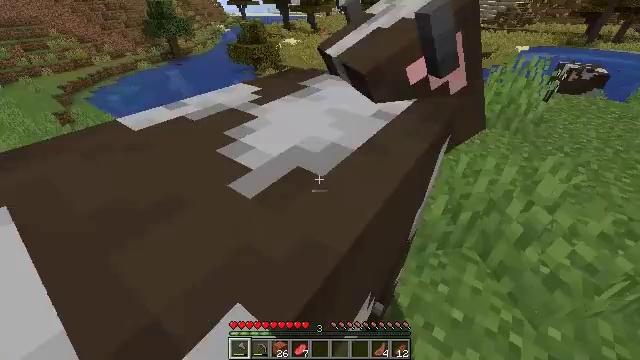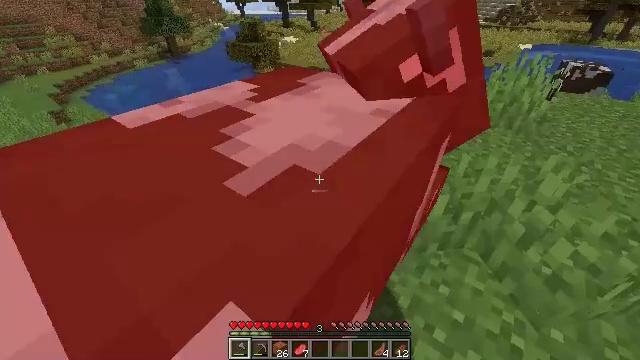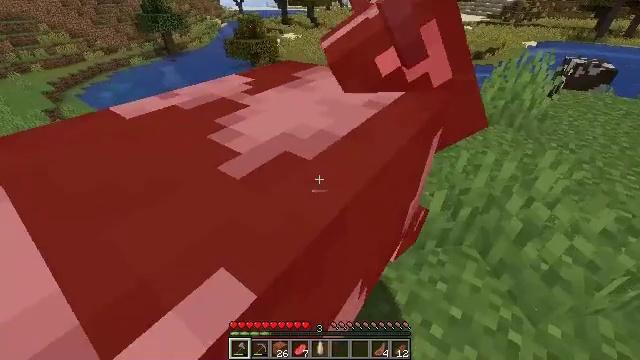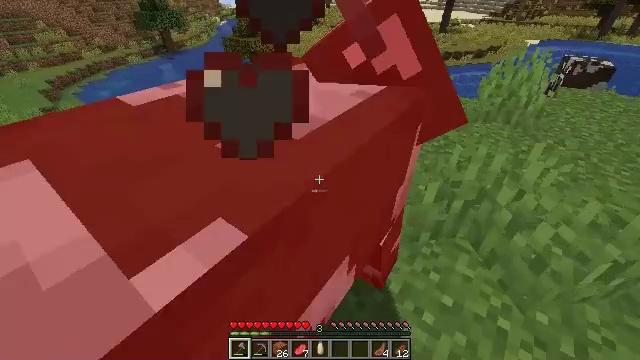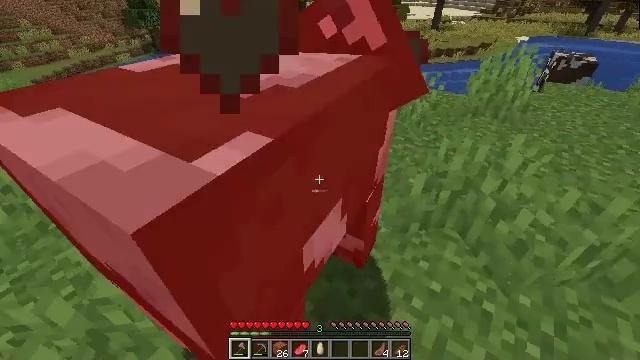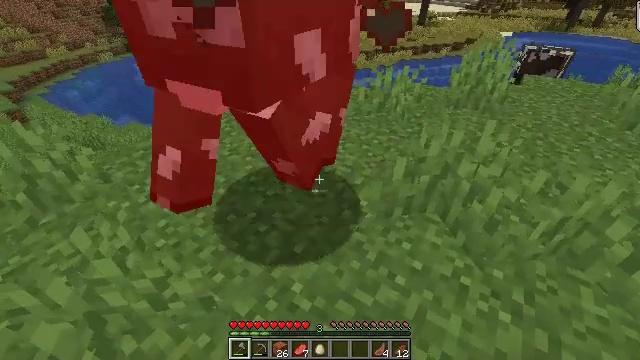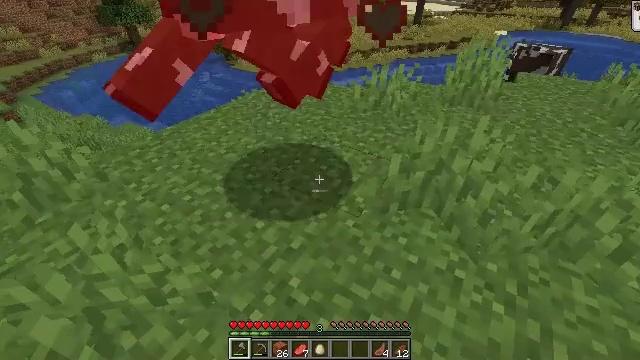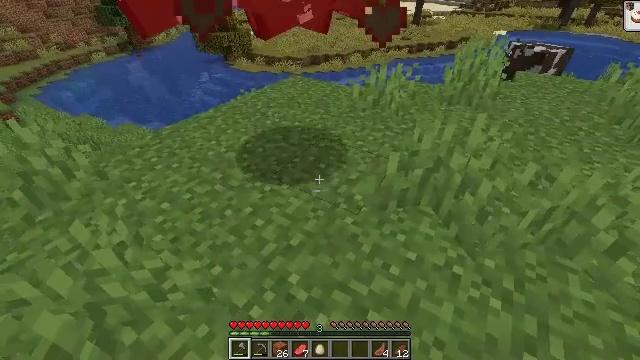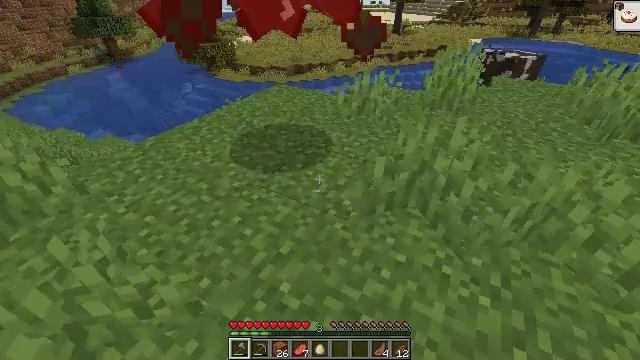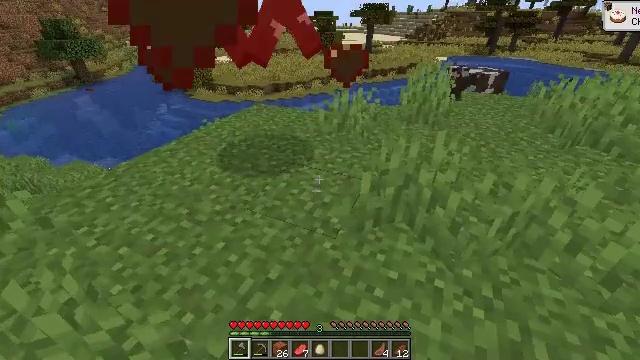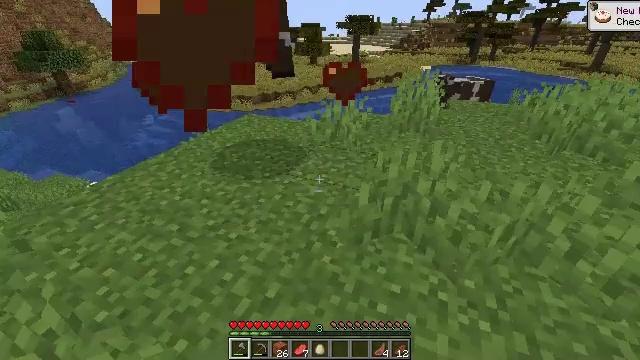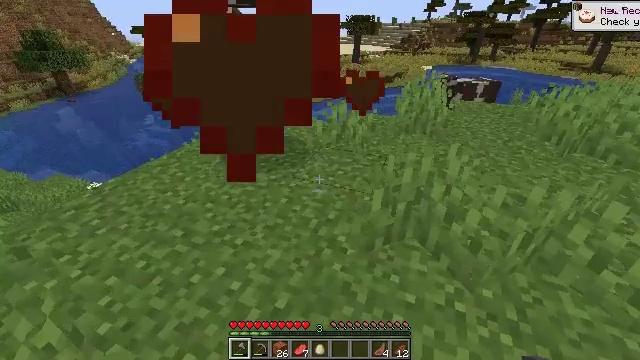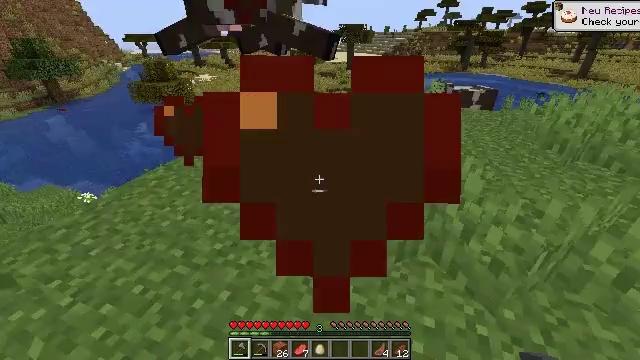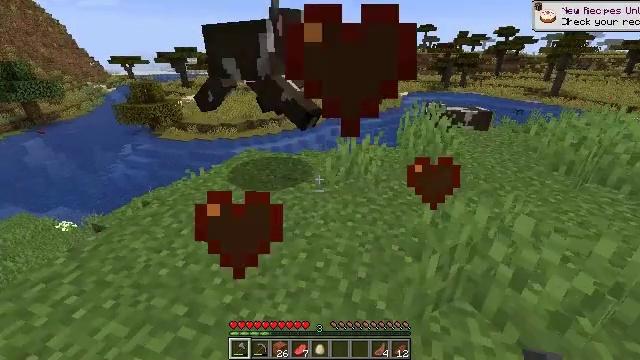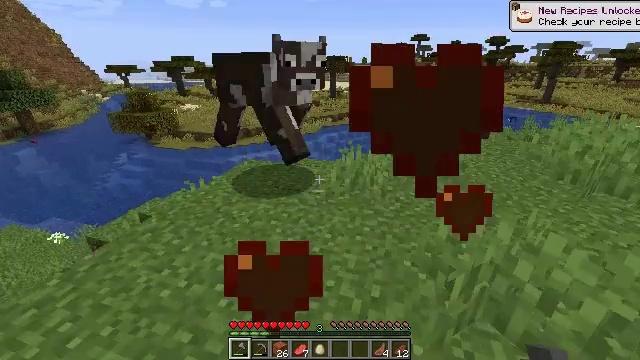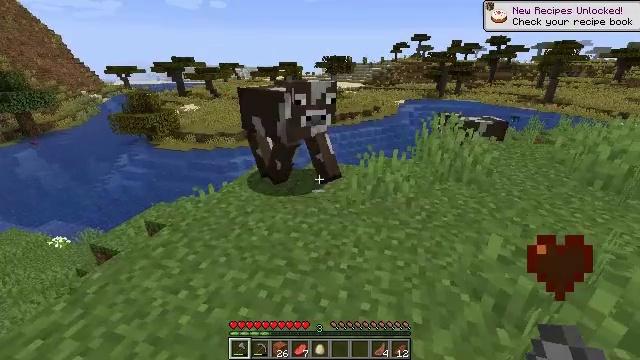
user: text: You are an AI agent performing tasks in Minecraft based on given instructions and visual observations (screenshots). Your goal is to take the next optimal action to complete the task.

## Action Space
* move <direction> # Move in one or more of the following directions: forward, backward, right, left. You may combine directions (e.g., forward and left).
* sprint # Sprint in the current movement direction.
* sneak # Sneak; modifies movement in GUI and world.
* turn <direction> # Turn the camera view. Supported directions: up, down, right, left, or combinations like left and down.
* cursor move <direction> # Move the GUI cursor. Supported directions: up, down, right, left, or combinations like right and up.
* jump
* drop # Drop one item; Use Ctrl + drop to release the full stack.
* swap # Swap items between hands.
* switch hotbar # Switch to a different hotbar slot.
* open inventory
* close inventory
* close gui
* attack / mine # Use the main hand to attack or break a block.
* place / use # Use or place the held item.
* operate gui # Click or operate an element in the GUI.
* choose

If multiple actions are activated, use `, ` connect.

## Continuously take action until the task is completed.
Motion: motion action
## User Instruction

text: Combat the cow.
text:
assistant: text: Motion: no_op
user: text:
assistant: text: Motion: no_op
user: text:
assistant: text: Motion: no_op
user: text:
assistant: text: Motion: turn right
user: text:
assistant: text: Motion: turn right
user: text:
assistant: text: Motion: no_op
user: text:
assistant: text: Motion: no_op
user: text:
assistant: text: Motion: turn right and up
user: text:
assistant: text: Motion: move forward and move left, turn right and up
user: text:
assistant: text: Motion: move forward and move left, turn right and up
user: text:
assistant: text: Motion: move forward and move left
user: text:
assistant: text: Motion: move forward and move left, turn right and up
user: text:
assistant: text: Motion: move forward and move left, turn right and up
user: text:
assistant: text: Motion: move forward and move left, turn up
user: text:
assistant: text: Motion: move forward and move left
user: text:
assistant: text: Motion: move forward and move left
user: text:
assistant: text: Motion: move forward and move left
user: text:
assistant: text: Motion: move forward and move left
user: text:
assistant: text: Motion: move forward
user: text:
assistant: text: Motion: move forward, turn right and down
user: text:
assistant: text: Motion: move forward, turn right and down
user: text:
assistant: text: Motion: move forward
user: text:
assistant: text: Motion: move forward
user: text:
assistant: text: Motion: move forward, turn right and up
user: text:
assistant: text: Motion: move forward, turn right and up
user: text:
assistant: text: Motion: move forward, turn right, attack / mine
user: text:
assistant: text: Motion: turn right, attack / mine
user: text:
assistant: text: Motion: turn right and up, attack / mine
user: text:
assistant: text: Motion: turn right and up
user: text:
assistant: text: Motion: turn left and down